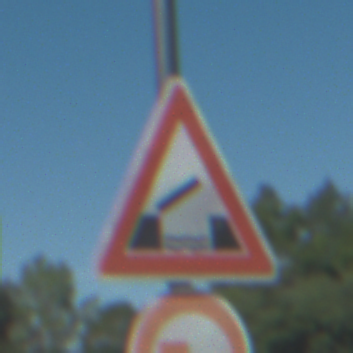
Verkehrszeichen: BeweglicheBruecke
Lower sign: UeberholverbotKraftfahrzeuge
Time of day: Midday
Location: Outdoor (Special)
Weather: PartlyCloudy
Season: NotSpecified
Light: Natural